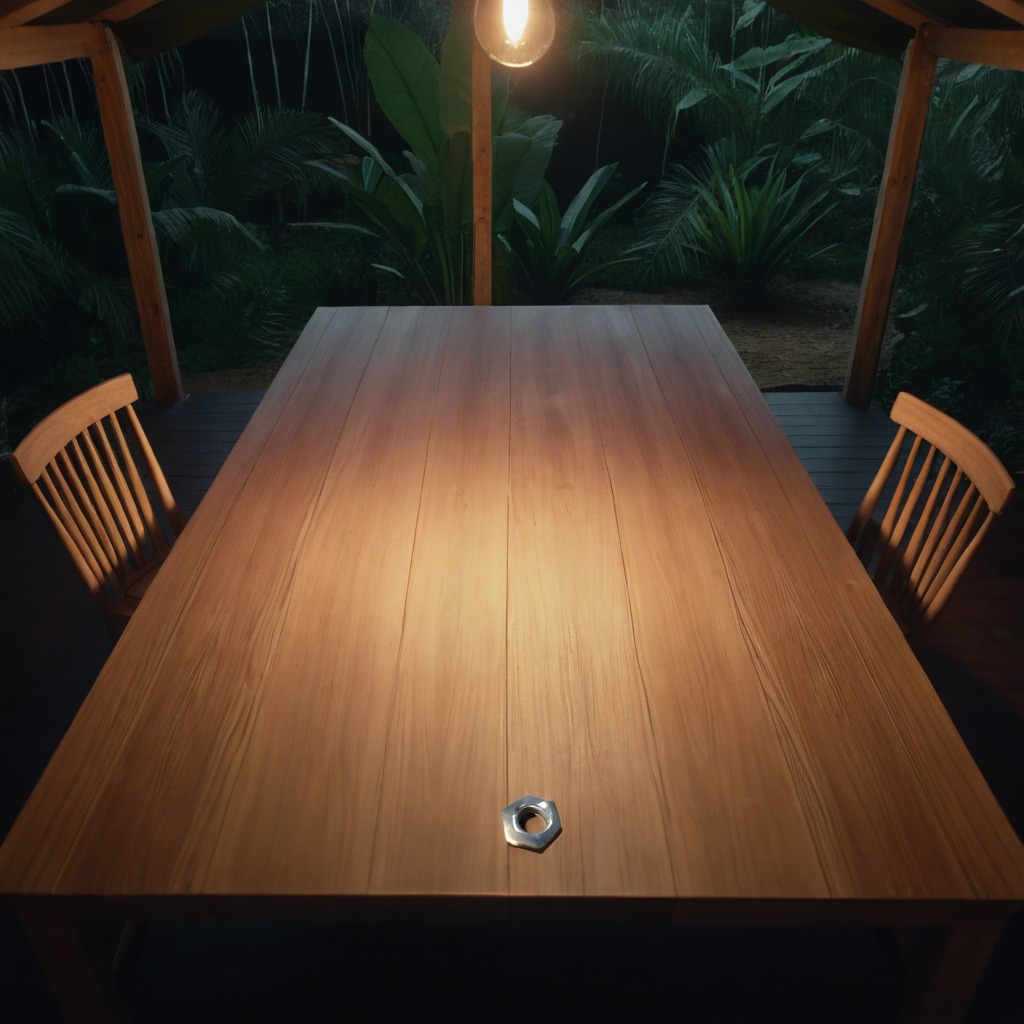
A metal nut is lying on a wooden table inside a jungle field workshop tent at night.